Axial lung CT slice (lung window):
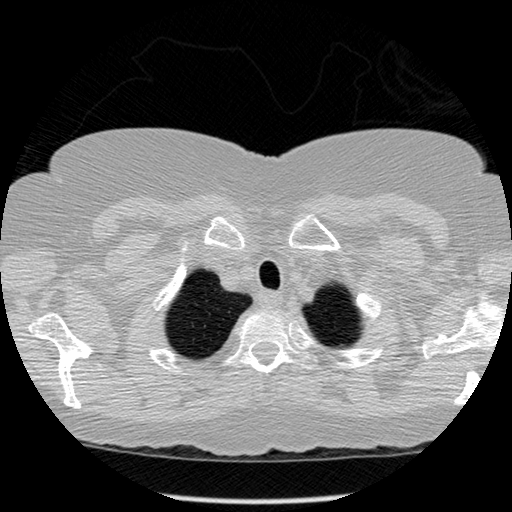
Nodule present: no